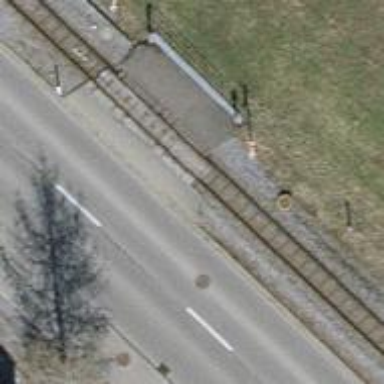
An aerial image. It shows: Railway level crossing.